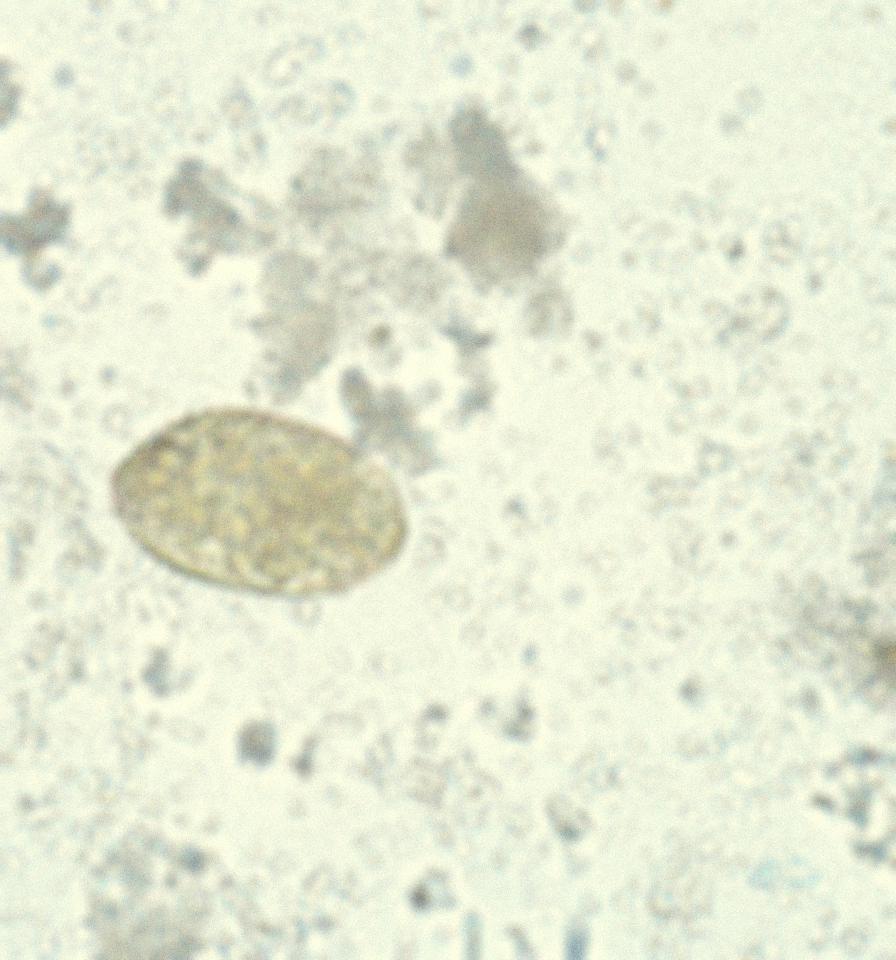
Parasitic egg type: Paragonimus spp